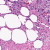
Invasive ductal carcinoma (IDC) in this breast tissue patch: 0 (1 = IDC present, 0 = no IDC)